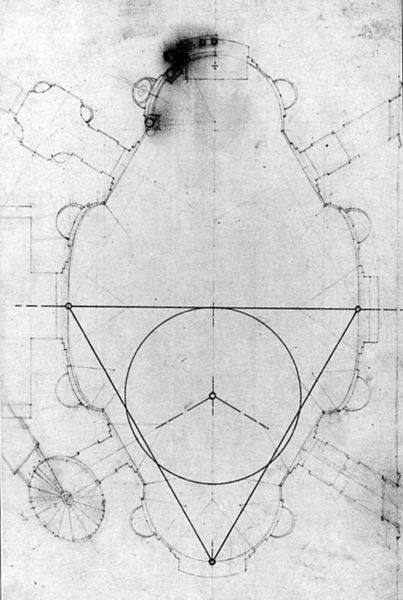
Titel: S. Carlo alle Quattro Fontane in Rom
Künstler: Francesco Borromini
Standort: Rom, S. Carlo alle Quattro Fontane (EU - I - Latium)
Schlagwörter: dreieck, schwarz, skizze, säule, säulen, weiss, zeichnung, gebäude, park, schloss, hochformat, alt, architektur, barock, kirche, kreis, oval, rund, turm, graphik, linien, treppe, uhr, striche, halle, aufsicht, halterung, burg, kreuz, linie, technik, schwarzweiss, kopie, flecken, kirchenschiff, mauern, kapelle, plan, achse, mittelpunkt, konvex, unfertig, geometrie, dreiceck, bauen, grundriss, aufriss, skize, zirkel, rad wagen, kruz, zkizze, baustell, kokav, konva